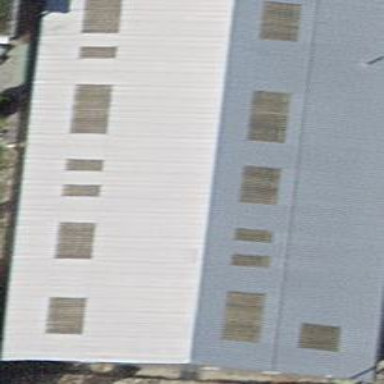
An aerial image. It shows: Industrial building with gabled roof.